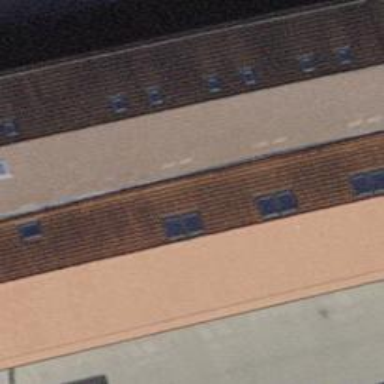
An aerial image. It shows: Building with gabled roof.